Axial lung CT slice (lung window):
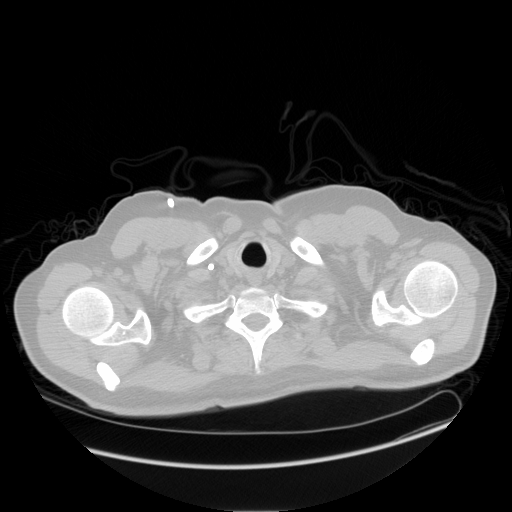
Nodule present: no